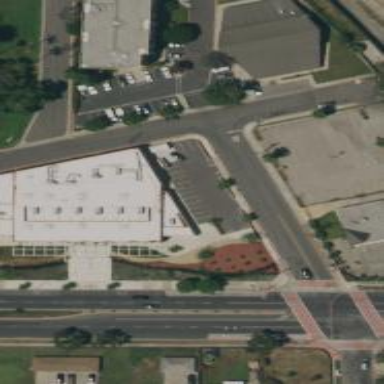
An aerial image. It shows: Retail building.